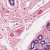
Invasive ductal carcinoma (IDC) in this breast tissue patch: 0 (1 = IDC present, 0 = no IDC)